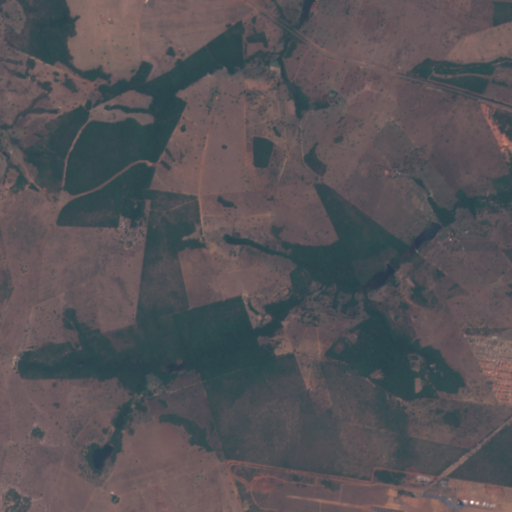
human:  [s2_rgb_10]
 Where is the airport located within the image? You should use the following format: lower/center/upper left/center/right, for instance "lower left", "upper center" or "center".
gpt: The airport is located in the lower right of the image.
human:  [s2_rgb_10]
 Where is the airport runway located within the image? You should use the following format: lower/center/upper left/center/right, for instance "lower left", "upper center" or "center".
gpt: The airport runway is located in the lower right of the image.
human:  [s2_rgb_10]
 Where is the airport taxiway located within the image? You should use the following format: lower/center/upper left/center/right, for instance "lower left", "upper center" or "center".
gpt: The airport taxiway is located in the lower right of the image.
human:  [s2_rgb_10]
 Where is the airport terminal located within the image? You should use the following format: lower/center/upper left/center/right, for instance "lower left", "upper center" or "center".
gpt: The airport terminal is located in the lower right of the image.
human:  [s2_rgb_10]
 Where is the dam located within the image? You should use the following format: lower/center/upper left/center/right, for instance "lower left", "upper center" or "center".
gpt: The dam is located in the lower left of the image.
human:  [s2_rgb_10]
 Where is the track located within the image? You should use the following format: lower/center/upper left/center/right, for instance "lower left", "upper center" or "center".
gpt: There is no track in the image.